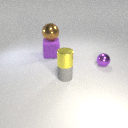
small yellow metal cylinder above small gray rubber cylinder